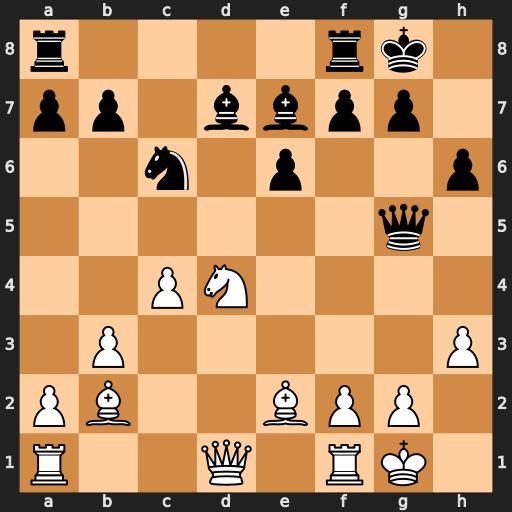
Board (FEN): r4rk1/pp1bbpp1/2n1p2p/6q1/2PN4/1P5P/PB2BPP1/R2Q1RK1
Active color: w
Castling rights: -
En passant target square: -
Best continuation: Nf3 Qg6 Qxd7